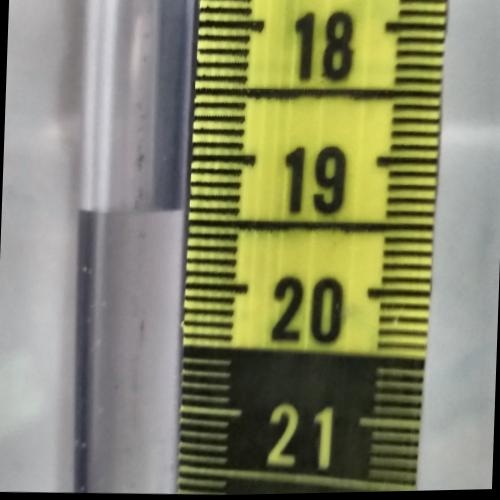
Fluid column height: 19.4 cm